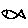
Label: fish